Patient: sex M, age 40
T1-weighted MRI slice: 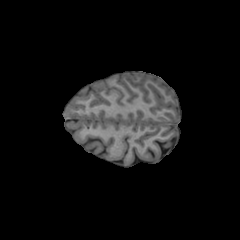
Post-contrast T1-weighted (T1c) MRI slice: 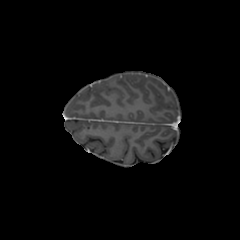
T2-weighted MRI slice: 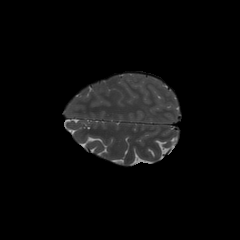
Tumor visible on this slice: no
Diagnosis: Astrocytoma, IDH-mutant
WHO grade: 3